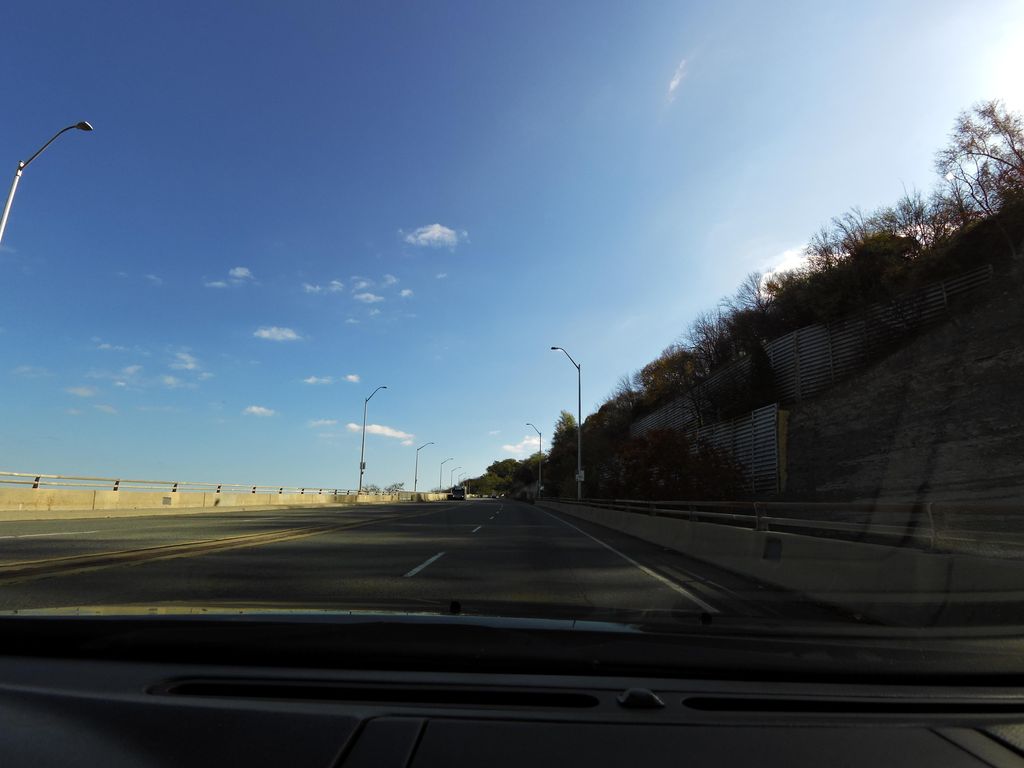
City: hamilton